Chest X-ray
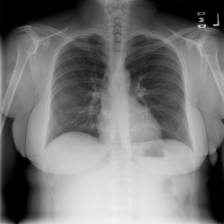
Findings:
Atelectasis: negative
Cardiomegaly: negative
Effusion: negative
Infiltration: negative
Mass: negative
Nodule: negative
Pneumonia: negative
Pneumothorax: negative
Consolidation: negative
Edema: negative
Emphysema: negative
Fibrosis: negative
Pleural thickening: negative
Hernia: negative